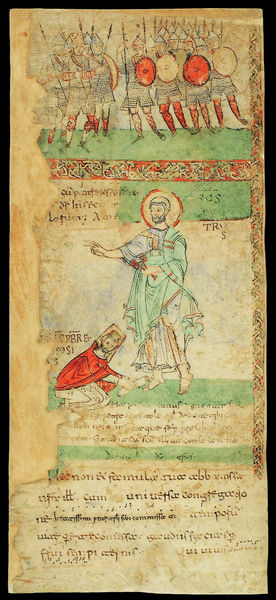
Titel: Exultetrolle, Fragment in 20 Stücken
Standort: Herkunft: Benevent (EU - I - Kampanien)
Institution: Bibliotheca Apostolica Vaticana
Schlagwörter: grün, bunt, frau, rot, blond, kirche, gewand, farbig, füße, schrift, bilder, papier, farbe, vergilbt, soldaten, foto, waschen, seite, illustration, knien, salbung, pergament, heiligenschein, christus, jesus, mittelalter, krieger, segen, heiliger, schlüssel, heilig, magdalena, sünde, maria magdalena, petrus, handschrift, waschung, buchmalerei, evangelium, inkunabel, sünderin, kniende frau